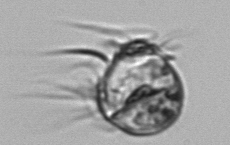
Label: Leegaardiella_ovalis